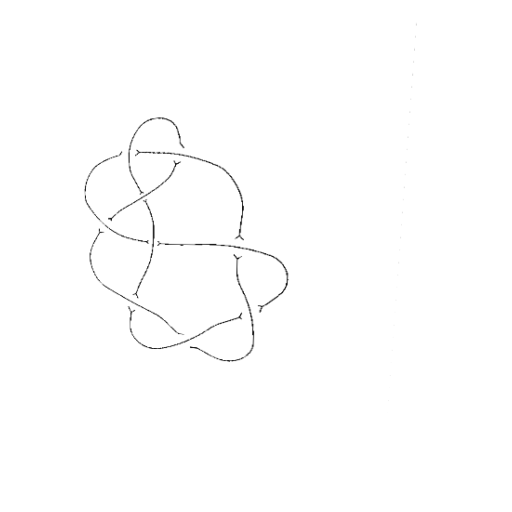
Crossing number: 9